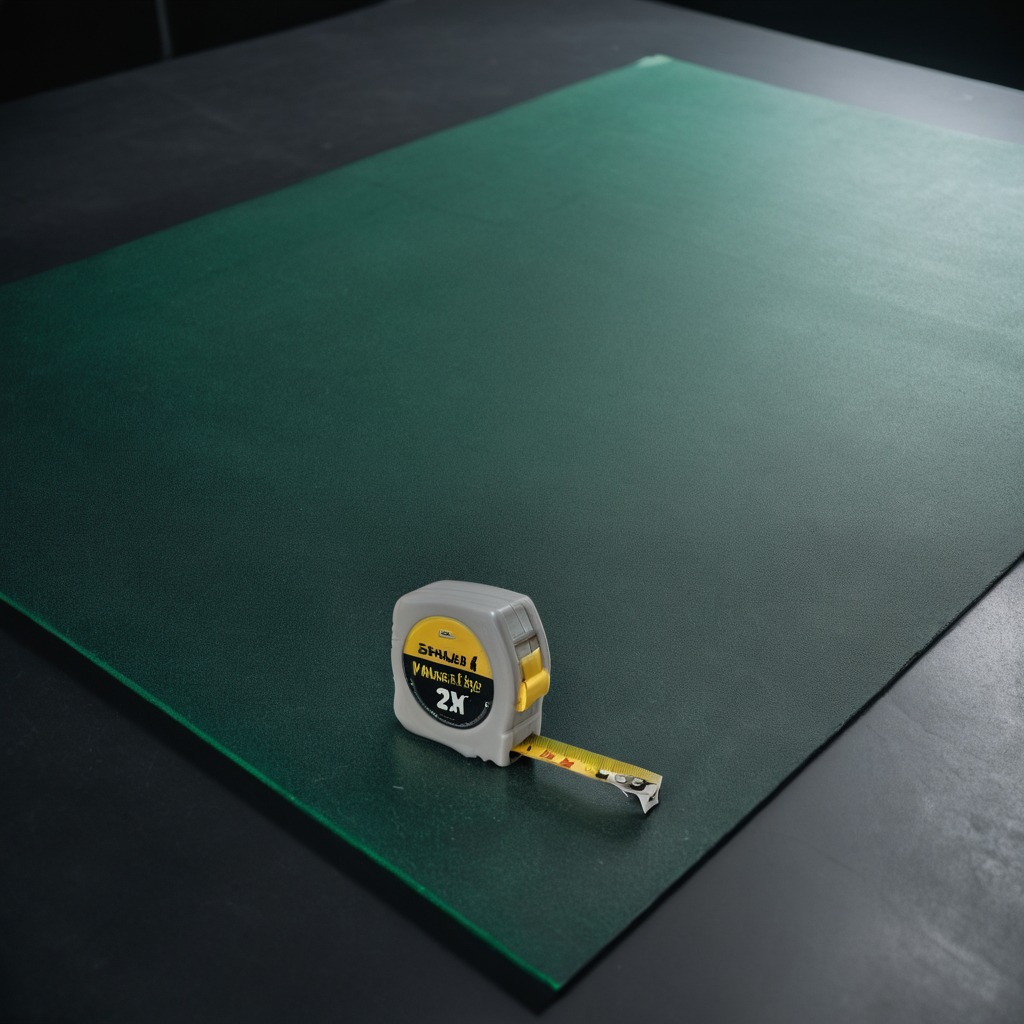
A measuring tape lying on a clean granite tabletop covered with a green rubber mat inside a workshop at night dim ambient light soft shadows worn but beneath the mat